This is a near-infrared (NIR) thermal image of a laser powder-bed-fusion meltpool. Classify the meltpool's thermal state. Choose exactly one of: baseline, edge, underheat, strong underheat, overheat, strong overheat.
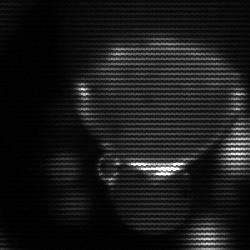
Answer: edge